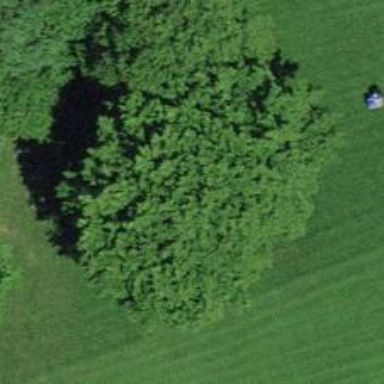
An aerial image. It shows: Single tag "natural: tree."